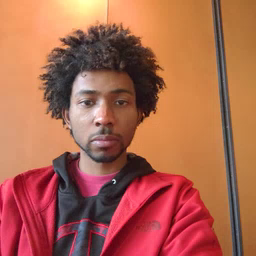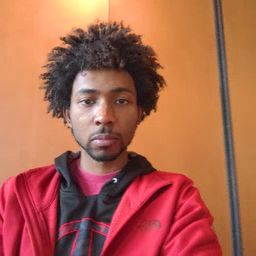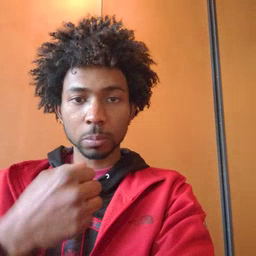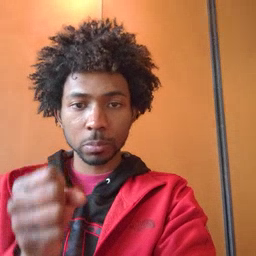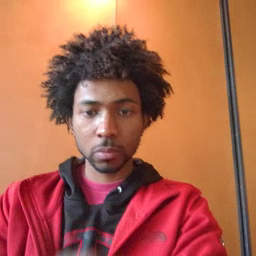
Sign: make